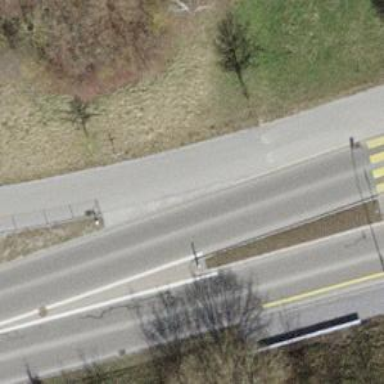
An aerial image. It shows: Secondary road with asphalt surface.